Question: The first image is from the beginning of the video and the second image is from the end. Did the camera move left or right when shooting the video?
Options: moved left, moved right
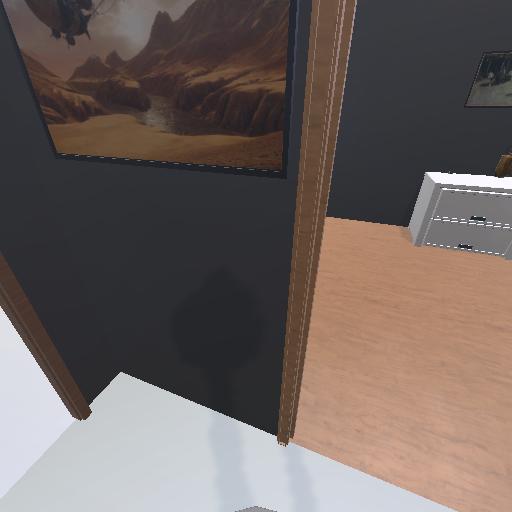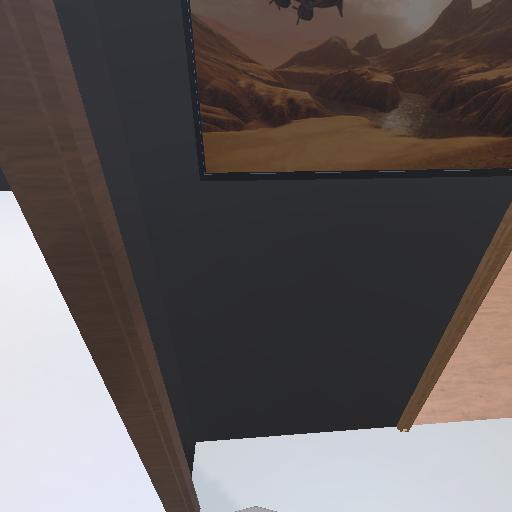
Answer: moved left